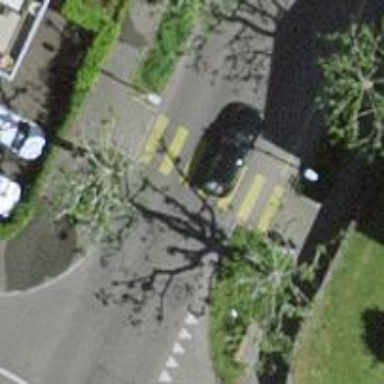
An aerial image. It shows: Marked crossing with zebra stripes on the road.